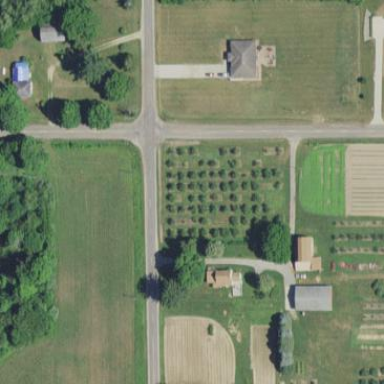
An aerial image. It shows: Orchard.